Question: The VBA I'm trying to write is fairly simple but Ive never written VBA and coming from the visual studio & C# world, this truly is hell!!
So I'll really be grateful for any help/pointers/hints here

So I have two important sheets. The Range sheet has 2 values per date. It needs a result, The Calc sheet takes two values and gets me a result.
I want to Put the Current, and OneYear values into the Calc sheet and get the result into the result column.
So I tried defining a UDF but I learned later I cannot modify sheet contents in a UDF.
I tried recording a macro and then hoped to go from there, but I got something like this:
'''
Range("A2").Select
Sheets("24Feb05-24FEB10").Select
Range("K9").Select
ActiveCell.FormulaR1C1 = "=Calc!R[-8]C[-10]"
Range("K9").Select
'''
Im assuming R1C1 is Row and Column but why on earth does it say -8 and -10!??
Can someone get me in the right direction?
Note: There are about 2000+ dates.
Hope my question is clear!
---
I'll clear up a few more things:
Im simplifying the Calc sheet, in reality, it needs 5 values (there are columns upto SixYears) And then that sheet calls about 4 other sheets and does some finance calculations that some -tech-savvy guy wrote.
I tried to get the finance guy to express to me in algebra what he's doing, so I could just write up a C# function.
I also tried writing a UDF, but like I said it needs to in the values and get the result, which means the UDF will .
'''
Function Func1(txt As Variant) As String
//Returns the nth element from a delimited text string
Dim txt As String
txt = text
Sheet4.Cells(1, 1) = txt
Func1 = Sheet4.Cells(2, 1)//get the result value'
End Function
'''
Basically Im having a head ache learning/understand VBA syntax and the API.
of how I would take values from one sheet into another and then get the some other values back? Maybe in a loop!?
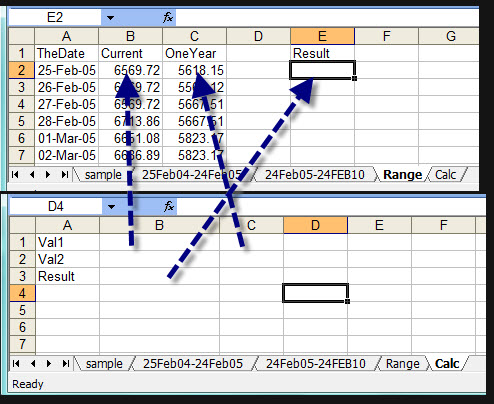
Answer: You might be making this more complicated than you need to. As a programmer, I'm sure you appreciate that when learning a new system, a little time with the help, Google, "Dummies" books, etc. is time well spent. Excel emphasizes a very different programming style than, say, C#.
So, here are some options, starting with the simplest and most Excel-idiomatic:
1) in your result column. If the calculation you want to do is simple enough, this is the way to go. As a trivial example, say your calculation is just adding the two numbers. You'd put the formula
'''
=B2+C2
'''
into cell E2, and then drag it down the E column. Excel will know what to do and make forumlas for E3=B3+C3 and so on.
You can do quite a lot with just formulas. Excel has many built-in worksheet functions, and you can find tons of material on the web and in the bookstore.
2) and call it from the result column. A UDF is a function that doesn't modify anything else in the worksheet. It just calculates a result based on its input parameters. You would write a UDF when you have something too complex to do in a formula, or when you want to use the formula in multiple places. (Note that dragging a forumla across a Range is idiomatic Excel and counts as "one place" for DRY purposes).
So, to write a UDF (let's use the addition example, but you'd write more complex logic), you'd put a function like this into a VBA code module:
'''
Public Function myUDF(current, oneYear)
myUDF = current + oneYear
End Function
'''
You'd then put the formula
'''
=myUDF(B2, C2)
'''
into cell E2 and drag that down the E column.
Note that I've neglected stuff like error handling in this example. This is one reason why formulas are more "Excel" than UDFs. Now you have to start writing code that departs from Excel's declarative functional style, and it's a different mental model.
EDIT:
2.5) - I'm embarrased that I forgot this before, but if you have exactly one or two cells that are your independent parameters, and exactly one cell that is your result, then Excel has a built-in "what-if" analysis tool that you can use. The name "data table" is regrettable since both of those words are so heavily overloaded, but that's what it's called. You tell Excel what your input(s) and output are, and it will do what you want. See:
<URL>
Here is the little intro from that link:
> A data table is a range of cells that
shows how changing one or two
variables in your formulas (formula: A
sequence of values, cell references,
names, functions, or operators in a
cell that together produce a new
value. A formula always begins with an
equal sign (=).) will affect the
results of those formulas. Data tables
provide a shortcut for calculating
multiple results in one operation and
a way to view and compare the results
of all the different variations
together on your worksheet.
3) that uses your calc sheet like it was a function. You might do this if you've got really complex logic on that sheet, and it's too hard to convert to VBA because it changes all the time or because it's being developed by an Excel user who doesn't know VBA and isn't familiar with imperative programming. I'm not going to supply code, but the pseudocode might look like this:
'''
Public Sub doCalc()
'for each cell in the result column
'copy the corresponding current and oneYear cells to the calc sheet
'Excel will recalc the calc sheet
'copy the result cell on the calc sheet back to the Range sheet in the right place
'end
End Sub
'''
This is now departing pretty far from the "Excel way", since you have to set up your data yourself, and then run the macro. If you go back and change some of the "inputs", you need to re-run the macro. (This can be automated to some extent, using Worksheet events.)
Lot's of programmers who are new to Excel jump right to this step, relegating Excel to a giant grid control and neglecting the reason it exists in the first place - automatic recalculation.
EDIT IN RESPONSE TO ADDITIONAL INFO IN QUESTION:
O.K., it looks like case (3) is appropriate because you have a complex sheet not easily manually translated into VBA or C# code. Here is some (oversimplified, hardcoded, lacking EH, etc.) code to give you more of an idea of how to do this in VBA:
First, there is the VBA macro that pretends it's a UDF. Note that it is a Sub, not a function, and you call it from a formula. You call subroutines in response to the user doing something like choosing a menu option or pressing a command button:
'''
Public Sub fakeFunct(input1, input2, outputRng As Range)
CalcSheet.[b1] = input1
CalcSheet.[b2] = input2
'Excel recalcs what's in cell B3 if you have it set to automatic recalcualation
outputRng = CalcSheet.[b3]
End Sub
'''
In this example, 'CalcSheet' is the "code name" of your worksheet module. (For more about this, see Chip Pearson's excellent website: <URL>
You'd actually call the above macro from another one that loops through your "inputs":
'''
Public Sub loopFakeFunct()
Dim i As Long
For i = 2 To 2000
Call fakeFunct(RangeSheet.Cells(i, 2), RangeSheet.Cells(i, 3), RangeSheet.Cells(i, 5))
Next i
End Sub
'''
This is the thing you call in response to user action, or from the Worksheet_Change event, etc. It will be slow and clunky, and I'm leaving a lot of practical VBA stuff out, but it should be enough to get you started. (I used 'RangeSheet' instead of 'Range' as a sheet code name to avoid conflicts with the Range class and the Application.Range method defined by Excel.)
4) that converts your worksheet into a UDF that you can then call as in (2). There are commerical tools out there that will take your sheet, let you specifiy which cells are inputs and outputs, and then generate C++ code or whatever that can be compiled into an XLL add-in.
5) to do this:
<URL>
6) :
<URL>
It has a feature that allows you to use a whole workbook as a function in another one, or I think in any Python code.